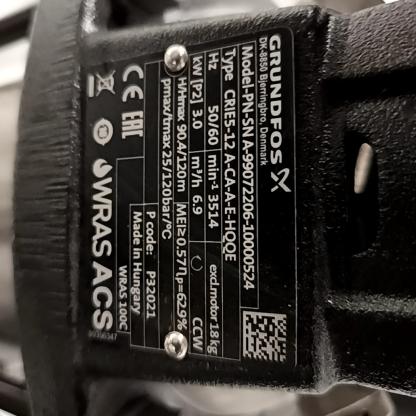
Klasa: tabliczka-znamionowa